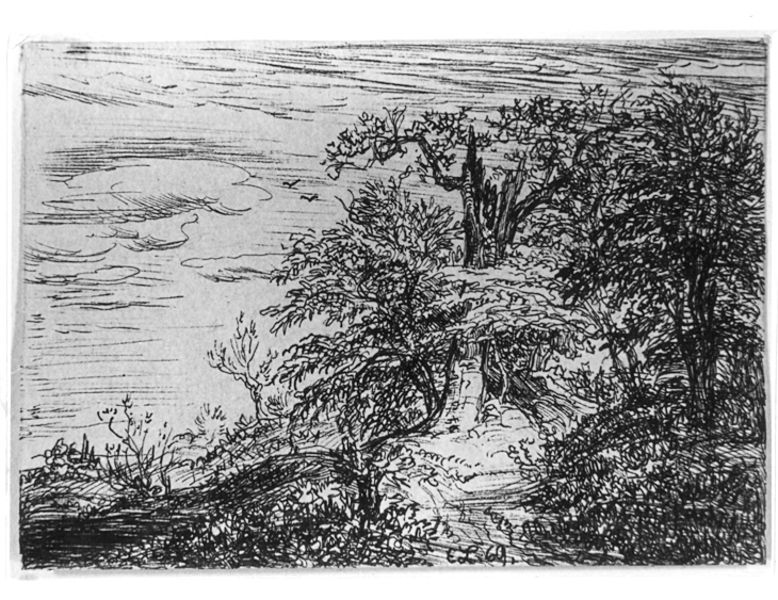
Titel: Kleine Landschaft mit geborstenem Baum
Künstler: Emil Lugo
Standort: Karlsruhe
Institution: Staatliche Kunsthalle Karlsruhe
Schlagwörter: baum, berg, blätter, dunkel, himmel, laub, schatten, vogel, wasser, weiß, wolken, bäume, fluss, grün, landschaft, sand, see, äste, blume, grau, hell, holz, licht, nacht, schwarz, skizze, zeichnung, ausblick, blüte, gras, rasen, tiere, weg, wiese, wolke, alt, rembrandt, ast, baumstamm, erde, gräser, hügel, natur, stamm, strauch, vögel, wind, zweige, busch, büsche, gebüsch, pfad, sonne, sträucher, boden, blatt, pflanze, pflanzen, kontrast, krone, wald, anhöhe, fliegen, vogelschwarm, bewölkt, papier, düster, naturalismus, hang, grafik, graphik, schattierung, kahl, linien, nautr, herbst, winter, romantik, sturm, stämme, stürmisch, turner, unwetter, duktus, finster, tusch, menschenleer, striche, tusche, kohle, windig, zweig, linear, lichtung, druck, schwarz-weiss, druckgrafik, schraffur, radierung, stich, scharz, bleistift, laubbaum, tinte, kaputt, unterholz, wurzeln, blitz, geäst, dornen, gehölz, wäldchen, siedlung, eiche, wal, gestrüpp, stumpf, baumstumpf, morsch, tuschezeichnung, hecken, himmer, skizzenhaft, graphk, splitter, wander, stürmig, serigraphie, scharzweiss, pen, 1800, regn, ink, plattenton, baumwasser